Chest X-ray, PA view. Patient: 59 years old, sex M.
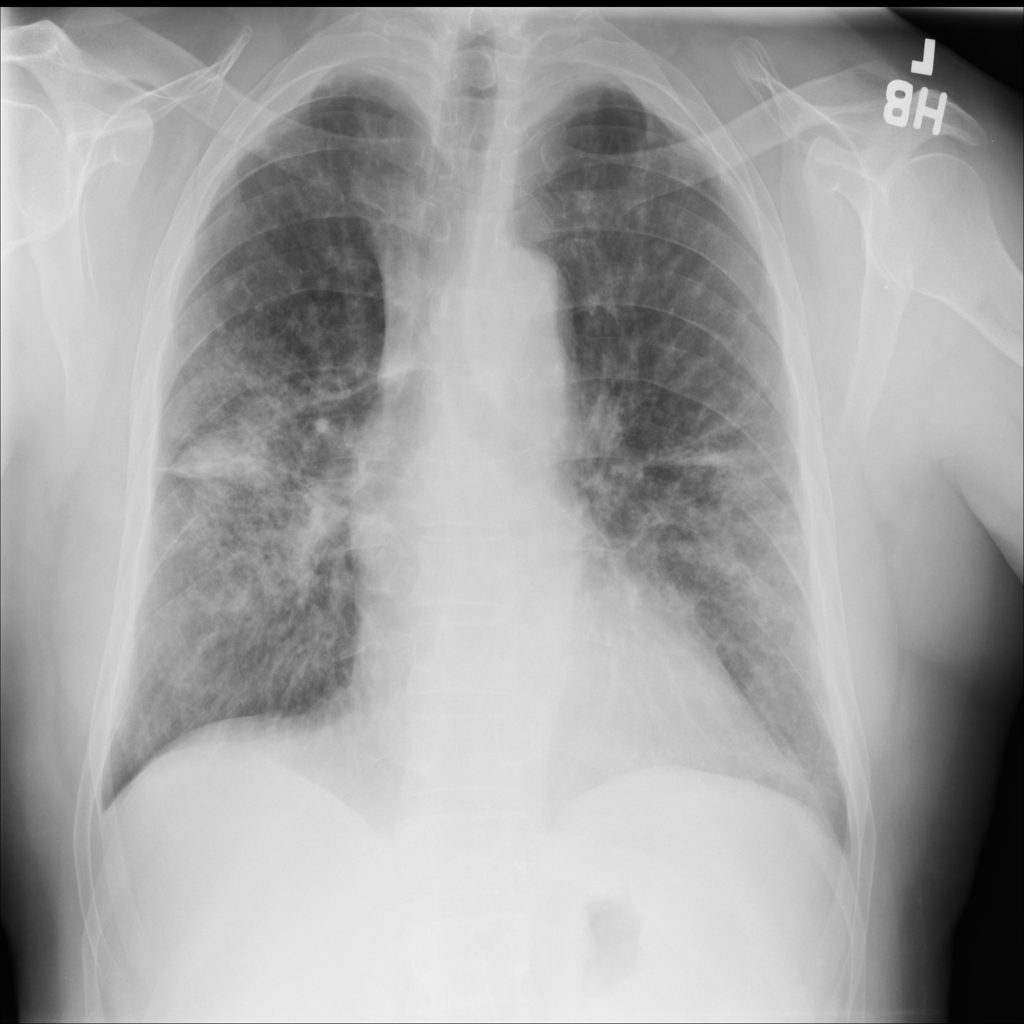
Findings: Emphysema, Infiltration, Nodule